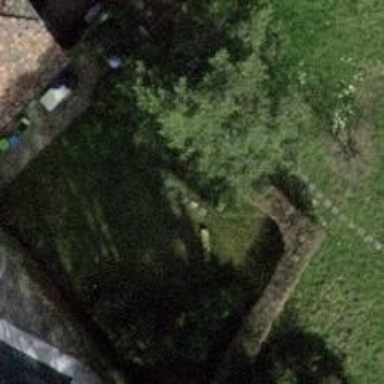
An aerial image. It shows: Garden surrounded by fence.